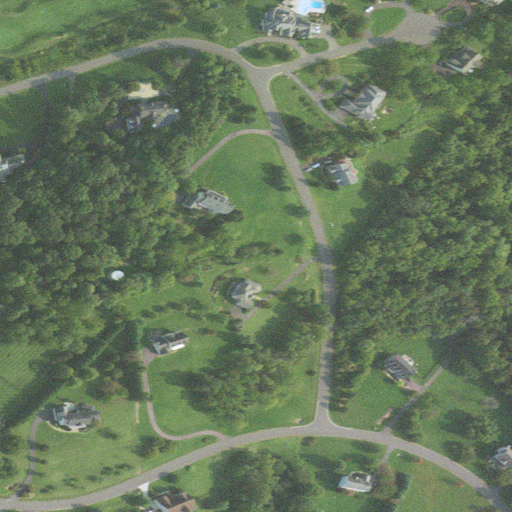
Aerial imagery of mountain in Virginia named Round Top containing open development, pasture, low intensity development, deciduous forest, mixed forest, and medium intensity development